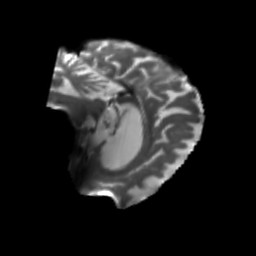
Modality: T2w
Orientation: sagittal
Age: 56
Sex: male
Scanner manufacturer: siemens
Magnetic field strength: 3 T
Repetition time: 5.25 s
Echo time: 0.08 s